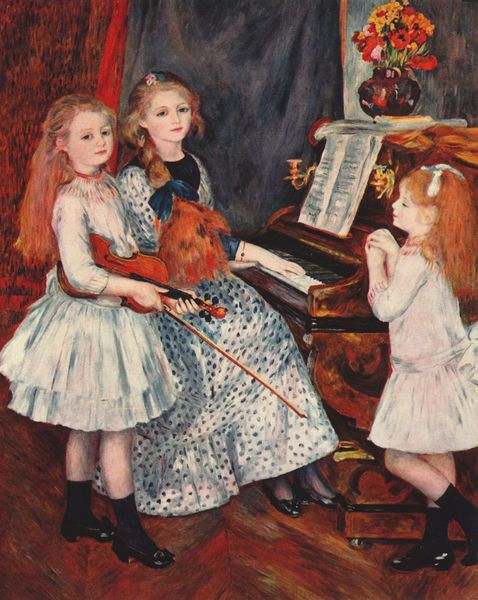
Titel: Porträt der Töchter von Catulle-Mendès am Klavier
Künstler: Pierre Auguste Renoir
Standort: London
Institution: (Privatsammlung)
Schlagwörter: blau, gruppe, weiß, impressionismus, mädchen, sitzen, blume, blumen, braun, bunt, grau, hell, hintergrund, holz, kleid, kleider, raum, renoir, schwarz, stuhl, zeichnung, zimmer, blüte, blüten, haus, hund, rot, rock, schleife, teppich, blond, jung, wand, bluse, stehen, gruppenporträt, hände, portrait, porträt, vorhang, boden, haare, interieur, lange haare, sitzend, stehend, adel, drei, familie, innen, kind, mutter, blatt, instrumente, musik, hübsch, rosa, genre, kinder, vase, farbig, papier, blumenvase, bogen, noten, notenständer, parkett, röcke, schuhe, moderne, warm, röckchen, holzboden, zopf, detail, klavier, klavir, musikzimmer, musizieren, notenblatt, notenblätter, notenheft, piano, kerze, kerzen, leuchter, socken, edel, fein, blumenstrauss, geschwister, schwestern, strauß, punkte, rothaarig, spiel, strümpfe, buch, gepunktet, punkt, tupfen, stiefel, tasten, tupfer, intarsien, kleidchen, stück, geige, geigenbogen, violine, kerzenständer, kerzenhalter, armreif, rote haare, faltenrock, rollen, rotbraun, reichtum, lackschuhe, haarschleife, töchter, partitur, schleifchen, schwarze schuhe, vorspiel, notenbuch, haarzopf, lackschuh, söckchen, streicher, muszieren, musikstunde, klaviatur, pedal, parket, viola, hausmusik, häuslichkeit, blauer ärmel, blumen*, hane, kammermusik, geibe